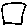
Label: square